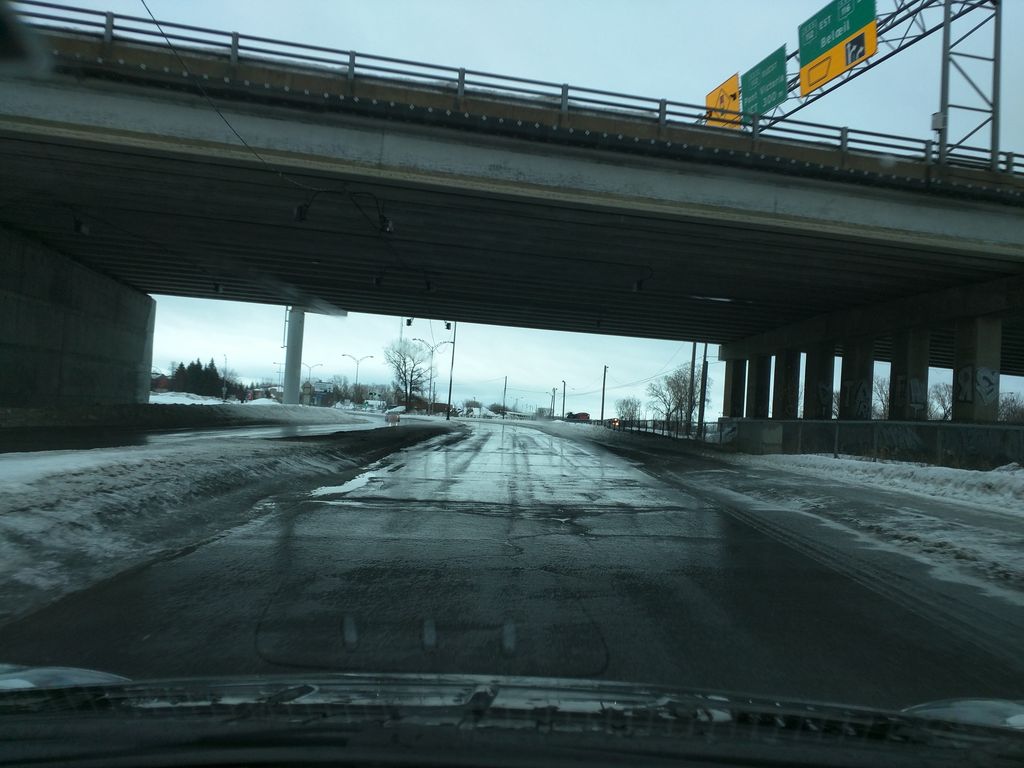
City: montreal